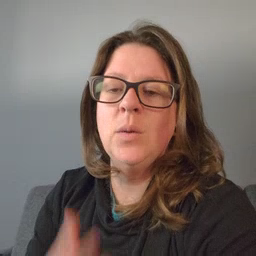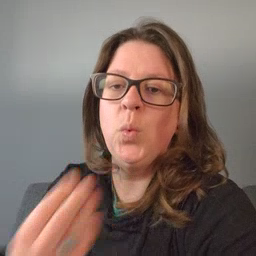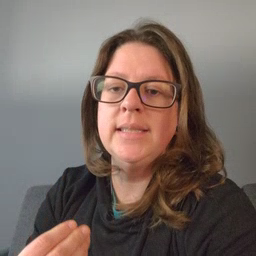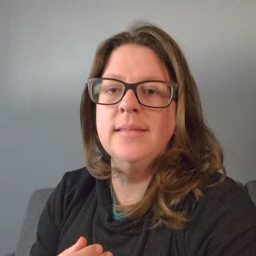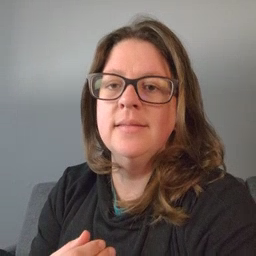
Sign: wet